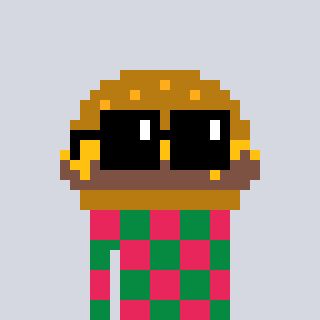
a pixel art character with square black sunglasses, a burger-shaped head and a green-colored body on a cool background